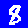
Digit: 8